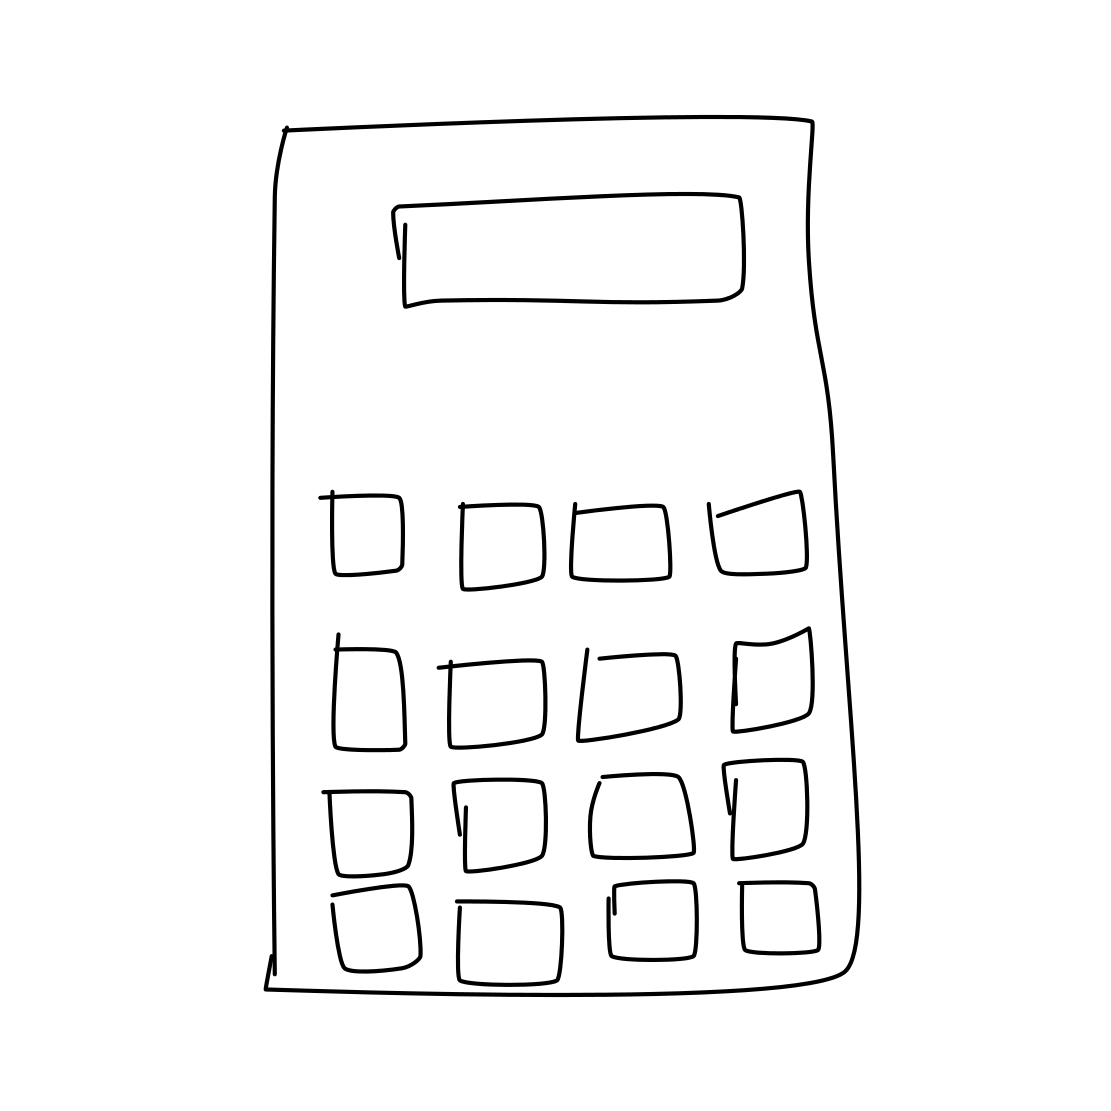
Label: calculator